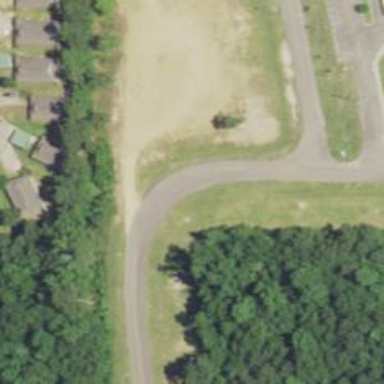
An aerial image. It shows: Unclassified road with asphalt surface.